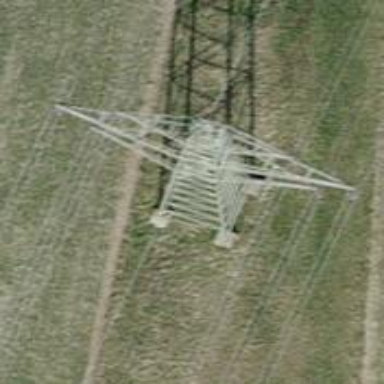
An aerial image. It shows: Power tower.